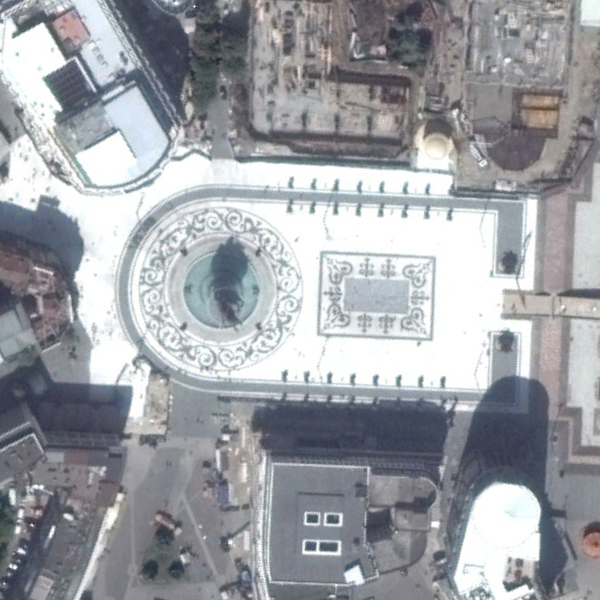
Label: Square